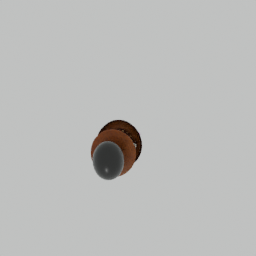
Label: people